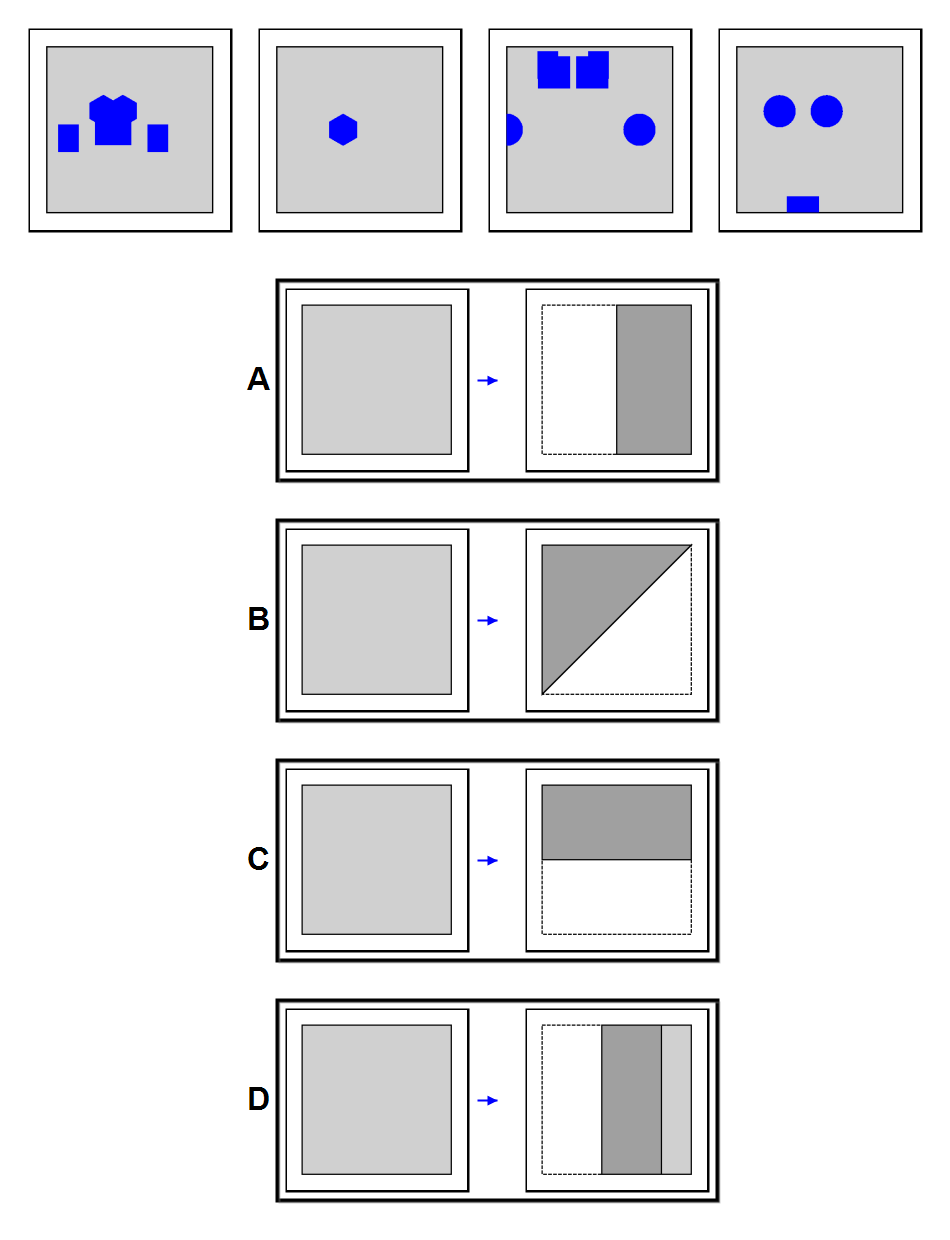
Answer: D